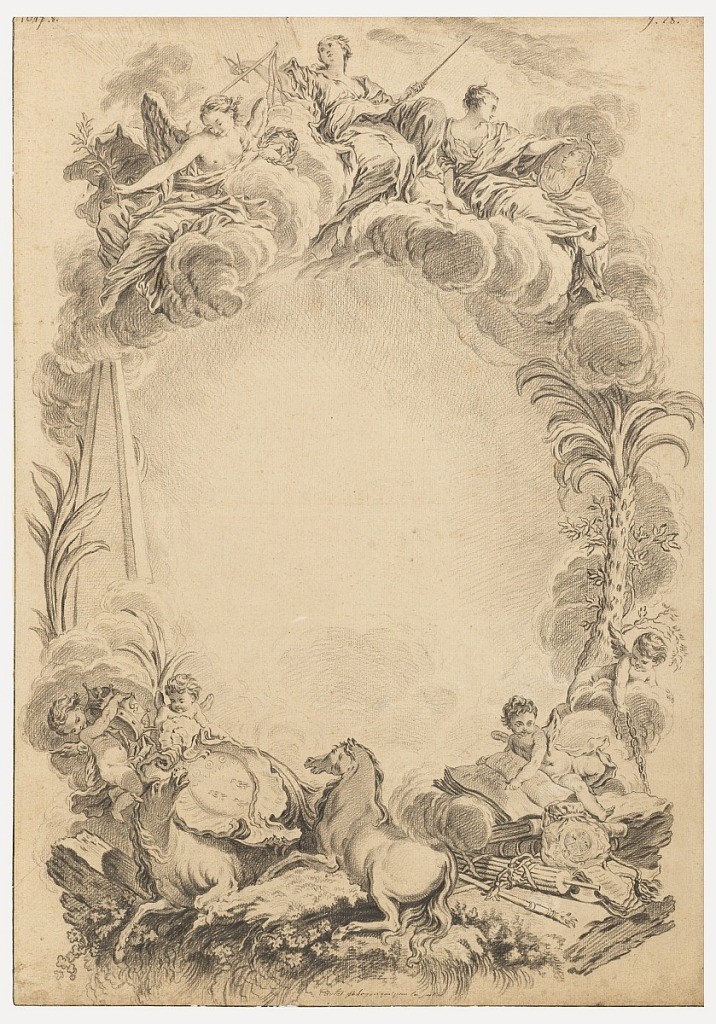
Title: Design for an Escutcheon in Honor of William Earl Cowper (ca. 1665-1723)
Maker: François Boucher, French, 1703–1770
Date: ca. 1730
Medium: Charcoal, brush and brown wash on tan paper
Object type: Drawing
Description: In the same direction as the etching--a memorial to William Earl Cowper after François Boucher by Nicolas-Dauphin de Beauvais, 1921- 6- 58. Justice with a pair of scales and a sword; Prudence and Peace are on top; attributes referring to Cowper at the bottom.